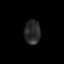
Tissue: skin
Cell type: Epithelial cells
Senescence score: 0.2822
Nuclear area (px): 373
Mean DAPI intensity: 41.367